Question: I am using magento rwd theme.
I want to limit the number of products to be shown to 4.
Also I want to show all the things like add to cart button, reviews section and price.
Currently I tried and tested the following code but it's not working.
'''
{{block type="catalog/product_list" name="product_list" category_id="19" mode="grid" template="catalog/product/list.phtml" column_count="4" limit="4" }}
'''
How can it be done?
I am attaching a screenshot of the output I am getting.

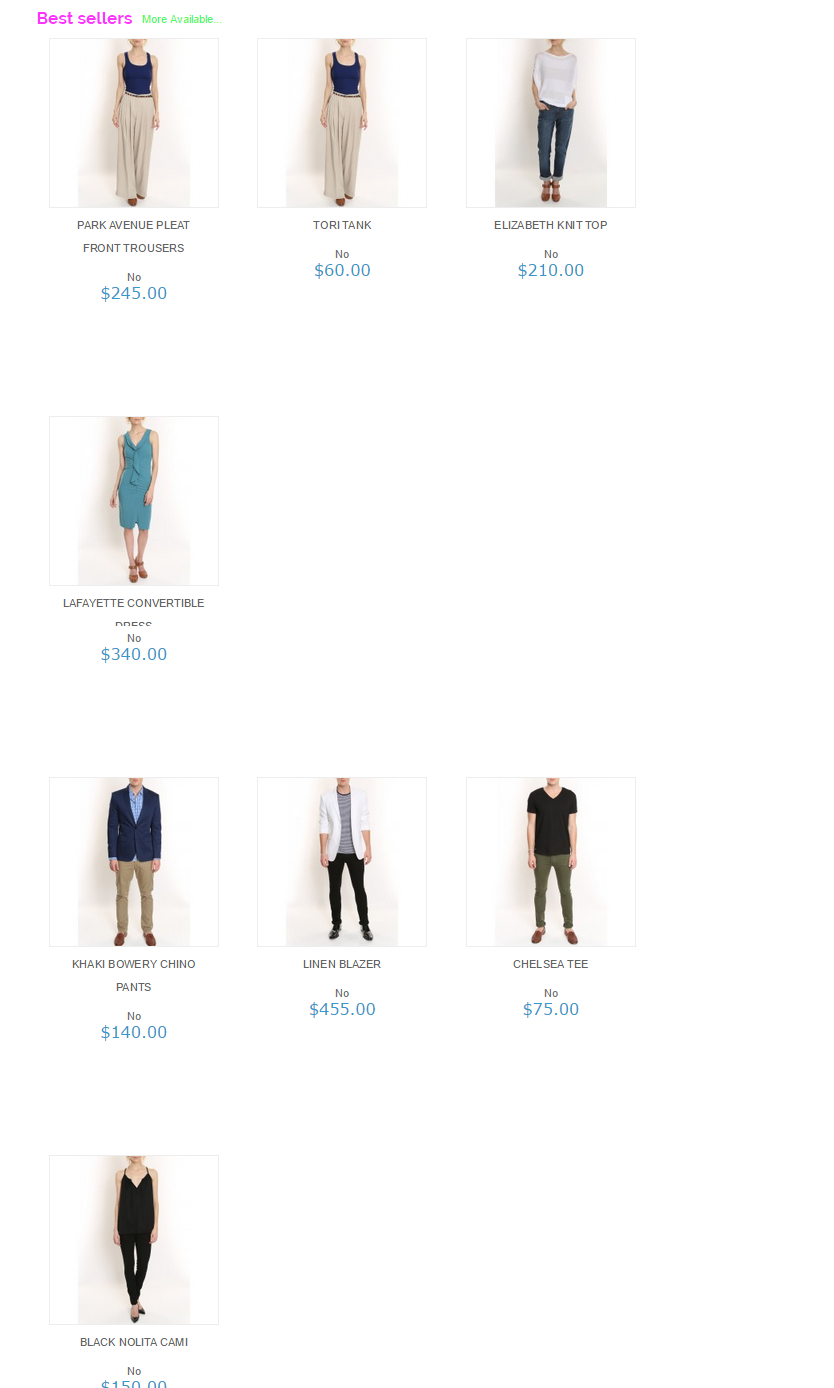
Answer: You can not set the 'limit' for 'catalog/product_list' block in such a way.
The best place (please correct me if there is a better place/event) is via the event 'core_block_abstract_prepare_layout_before'.
This will allow you to instantiate the toolbar and change the limit.
The code is easy and straightforward.
Your observer file,
'''
class Test_Module_Controller_Router
{
public function homeProductCollection($observer)
{
try{
$block=$observer->getEvent()->getBlock();
if($block instanceof Mage_Catalog_Block_Product_List){
if($block->getProductLimit()){
$toolbar=$block->getToolbarBlock();
$block->setToolbarBlockName($toolbar->getNameInLayout());
$toolbar->setData('_current_limit',$block->getProductLimit());
}
}
}catch (Exception $e){
Mage::logException($e);
}
return $this;
}
}
'''
Your xml file,
'''
<config>
...
<global>
...
<events>
<core_block_abstract_prepare_layout_before>
<observers>
<test_module>
<class>Test_Module_Controller_Router</class>
<method>homeProductCollection</method>
</test_module>
</observers>
</core_block_abstract_prepare_layout_before>
</events>
...
</global>
...
</config>
'''
The CMS block used to create this would look like this:
'''
{{block type="catalog/product_list" category_id="3" product_limit="2" template="catalog/product/list.phtml"}}
'''
For more information check <URL>